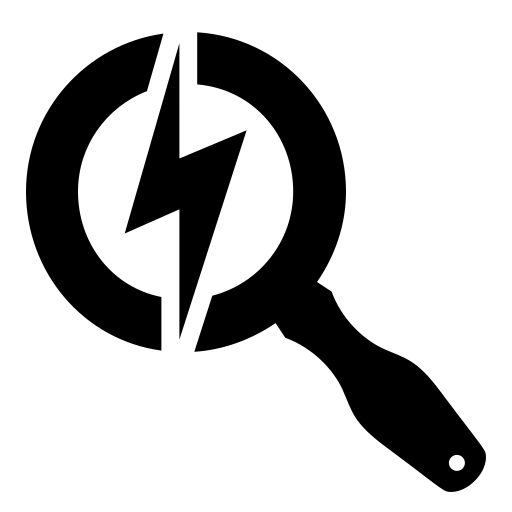
Tags: icon, FontAwesome, fa-icon, brand, searchengin